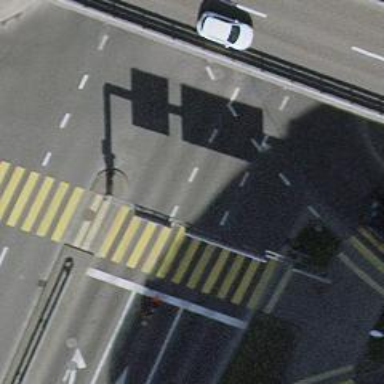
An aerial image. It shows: Crossing with traffic signals.